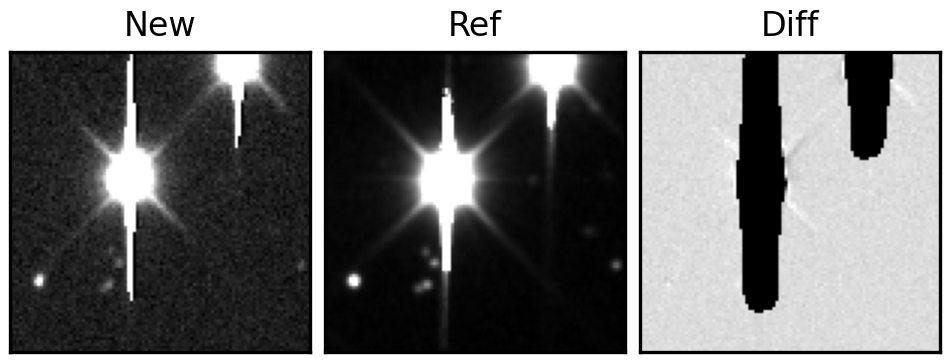
Label: bogus